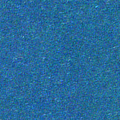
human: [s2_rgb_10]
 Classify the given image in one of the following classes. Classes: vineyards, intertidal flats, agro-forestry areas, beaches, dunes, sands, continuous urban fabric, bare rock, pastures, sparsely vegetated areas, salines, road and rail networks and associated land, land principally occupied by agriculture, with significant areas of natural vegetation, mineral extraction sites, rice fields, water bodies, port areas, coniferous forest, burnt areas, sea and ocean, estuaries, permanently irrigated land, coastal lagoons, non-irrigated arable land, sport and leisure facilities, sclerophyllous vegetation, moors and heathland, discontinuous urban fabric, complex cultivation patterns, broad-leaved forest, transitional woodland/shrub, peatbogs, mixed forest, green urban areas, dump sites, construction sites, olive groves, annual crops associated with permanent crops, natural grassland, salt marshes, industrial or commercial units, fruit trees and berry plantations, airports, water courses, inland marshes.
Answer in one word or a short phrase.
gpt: sea and ocean